Question: What is the measurement shown in the image?
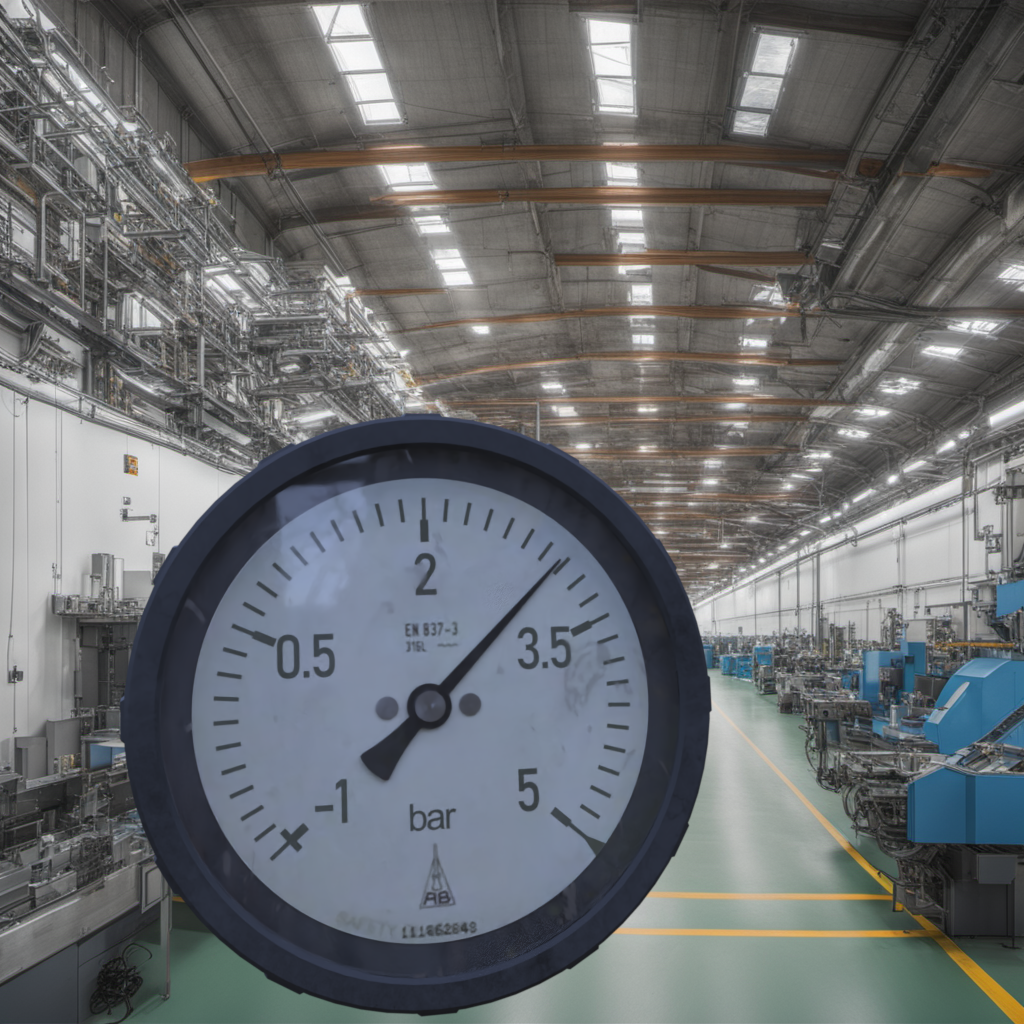
Answer: The result is 3.02
Question: What is the reading range of the measurement in the image?
Answer: The range is from -1 to 5
Question: What is the minimum and maximum value range of the measurement in the image?
Answer: The minimum value is -1 and the maximum value is 5